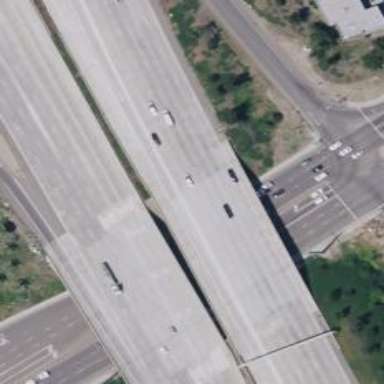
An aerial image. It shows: Motorway bridge.